Question:
Is it possible to set a template like this in Revolution Slider Wordpress plugin???
Thank you so much.
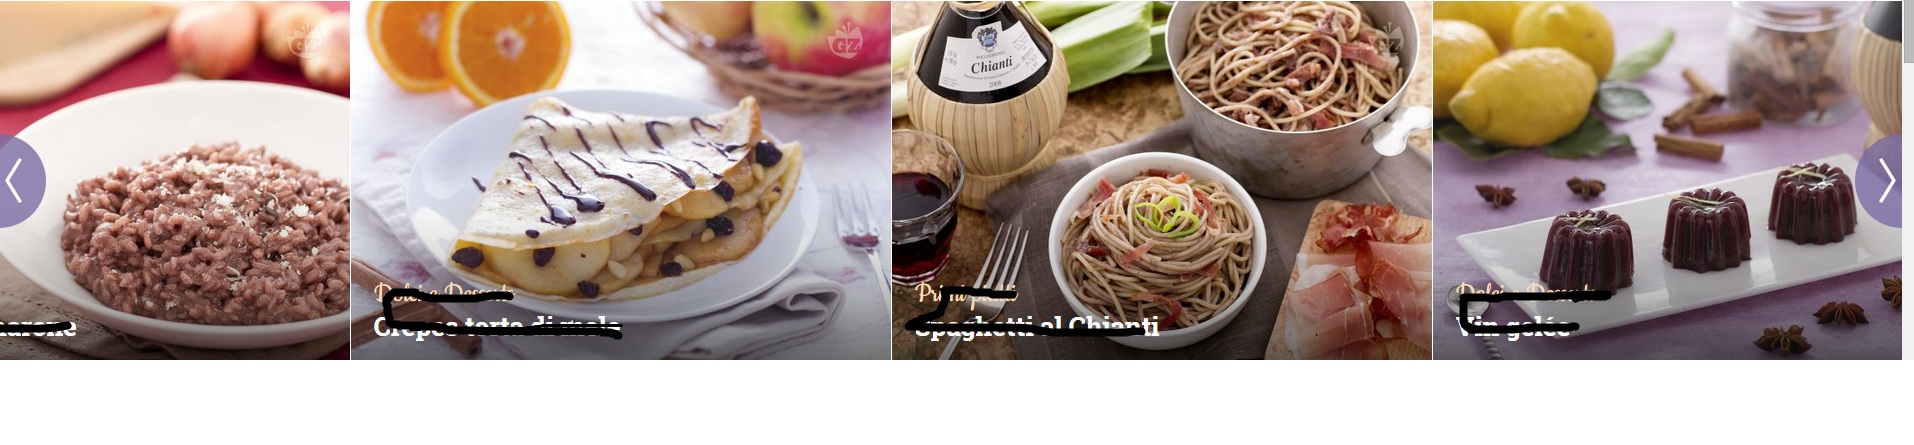
Answer: I've been using Revolution Slider for years but all I can say is that it's not meant for this sort of displays/carousels - at least not without lots and lots of coding.
This slider is more suitable for the template you need: <URL>